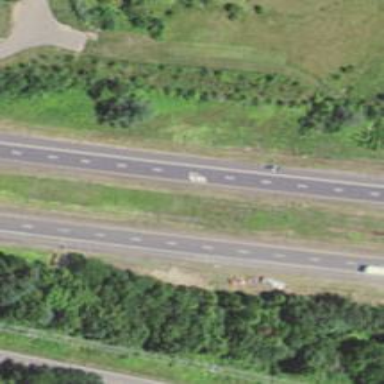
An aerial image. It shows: Motorway.